Question: I want to place the text over image if it exists in database or same location if it does not exist.
the Issue am facing is that if there is an image, the text goes beneath it and if it's not there, text goes on teh correct location as explained on the attached picture.
code is below:
'''
<div class="category">
<img src="home.php?cat={$mc.categoryid}"/>
<div class="title">
<h2>Some text</h2>
</div>
</div>
'''
I want to do something along the lines of:
'''
<style>
.category{
width: 400px;
height: 400px
}
.title {
position: relative;
top: 3px;
left: 0;
width: 100%;
height: 50px;
}
</style>
'''

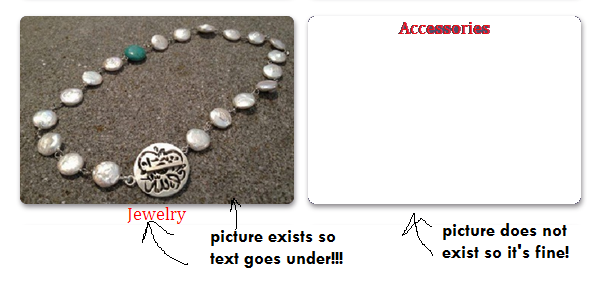
Answer: Make sure both the image and the text have 'position:absolute' and '.category' has 'position:relative', with the text's 'z-index' higher than that of the image's.